Question: What is the number of red dots?
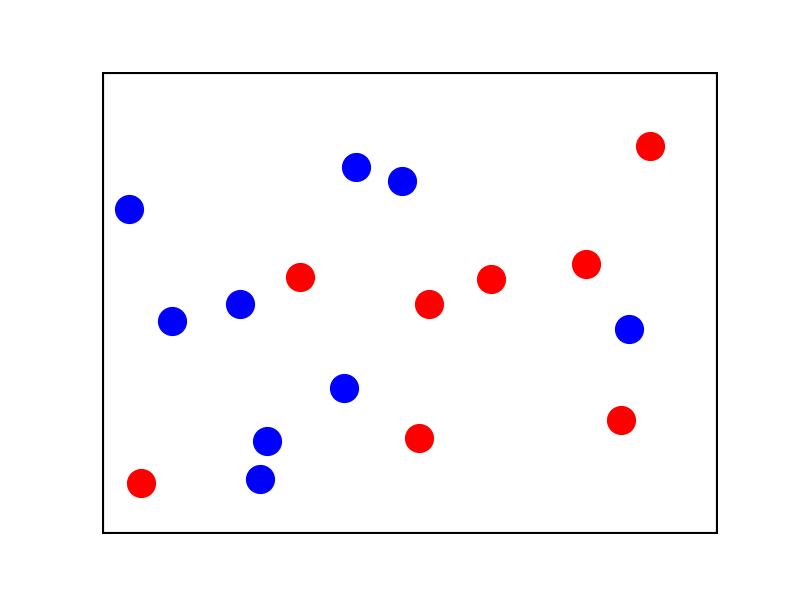
Answer: 8